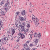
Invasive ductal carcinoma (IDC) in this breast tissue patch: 0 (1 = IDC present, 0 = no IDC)